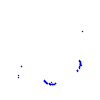
Particle: kaon